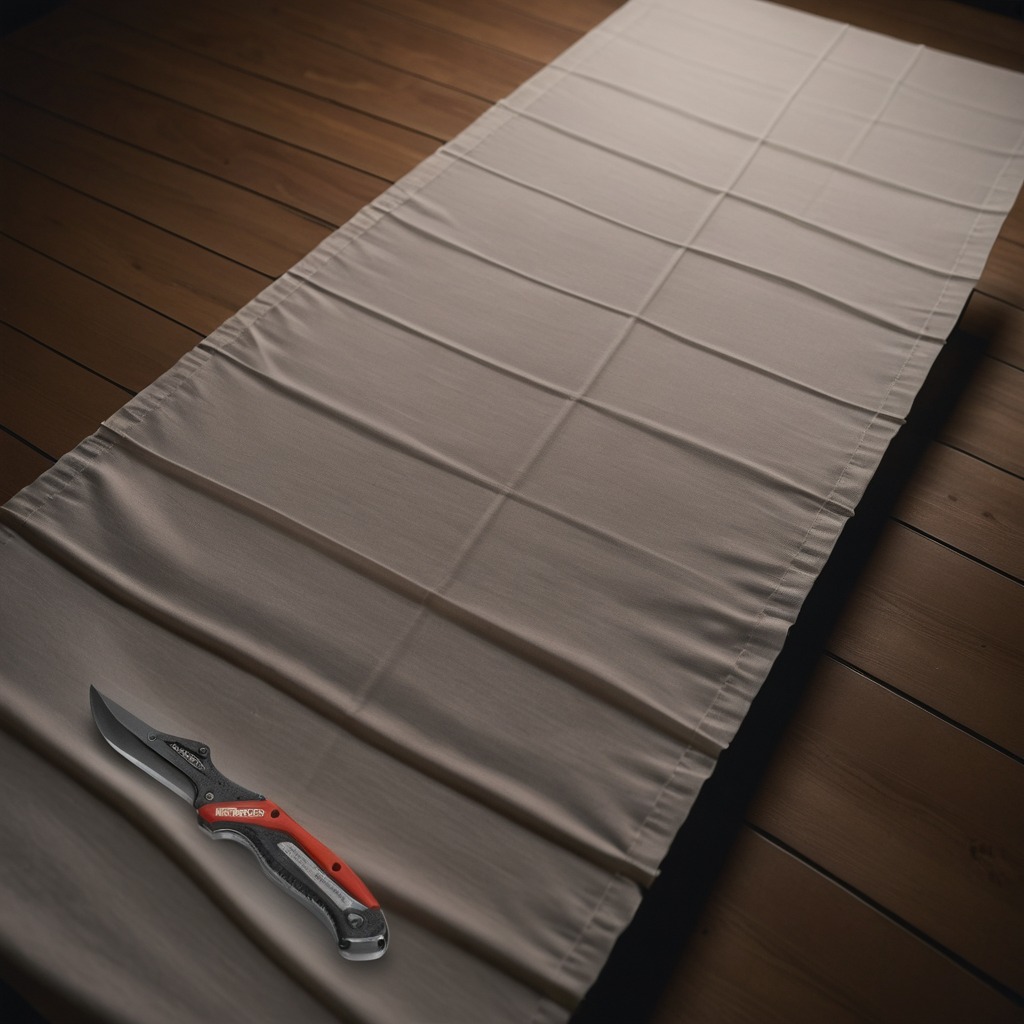
A utility knife is lying on the wooden table.